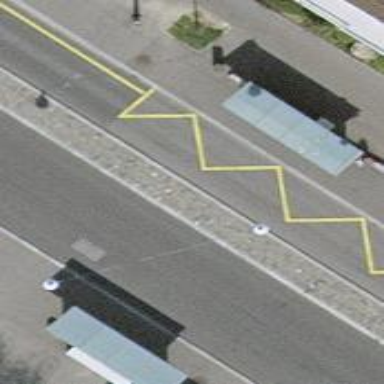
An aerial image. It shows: Bus stop for trolleybuses with designated stop position for public transport.